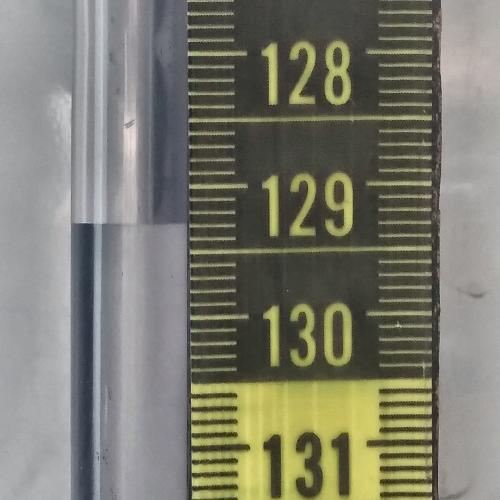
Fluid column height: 129.3 cm